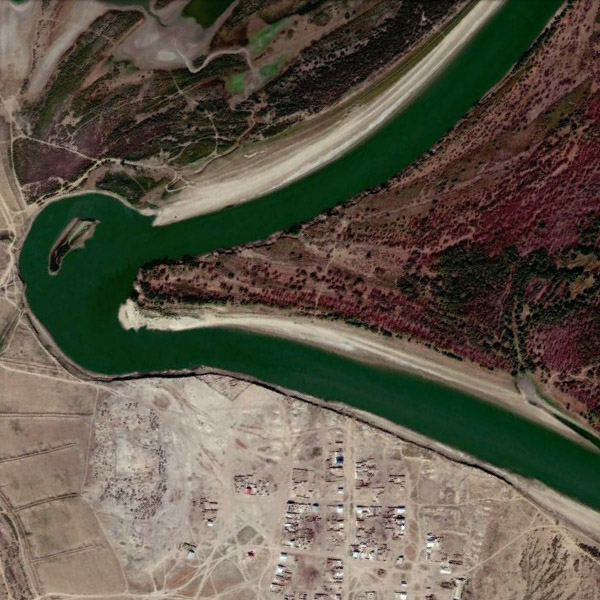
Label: River